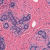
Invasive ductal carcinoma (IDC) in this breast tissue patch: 0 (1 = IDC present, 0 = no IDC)